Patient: sex F, age 59
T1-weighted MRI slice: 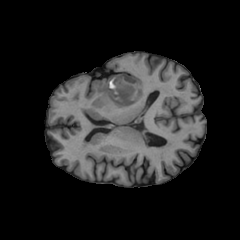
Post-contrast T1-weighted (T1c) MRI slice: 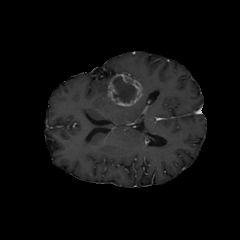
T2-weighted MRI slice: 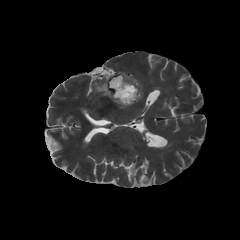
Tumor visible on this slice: yes
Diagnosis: Glioblastoma, IDH-wildtype
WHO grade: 4